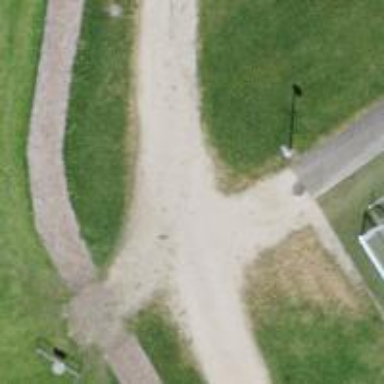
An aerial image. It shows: Unpaved footway.